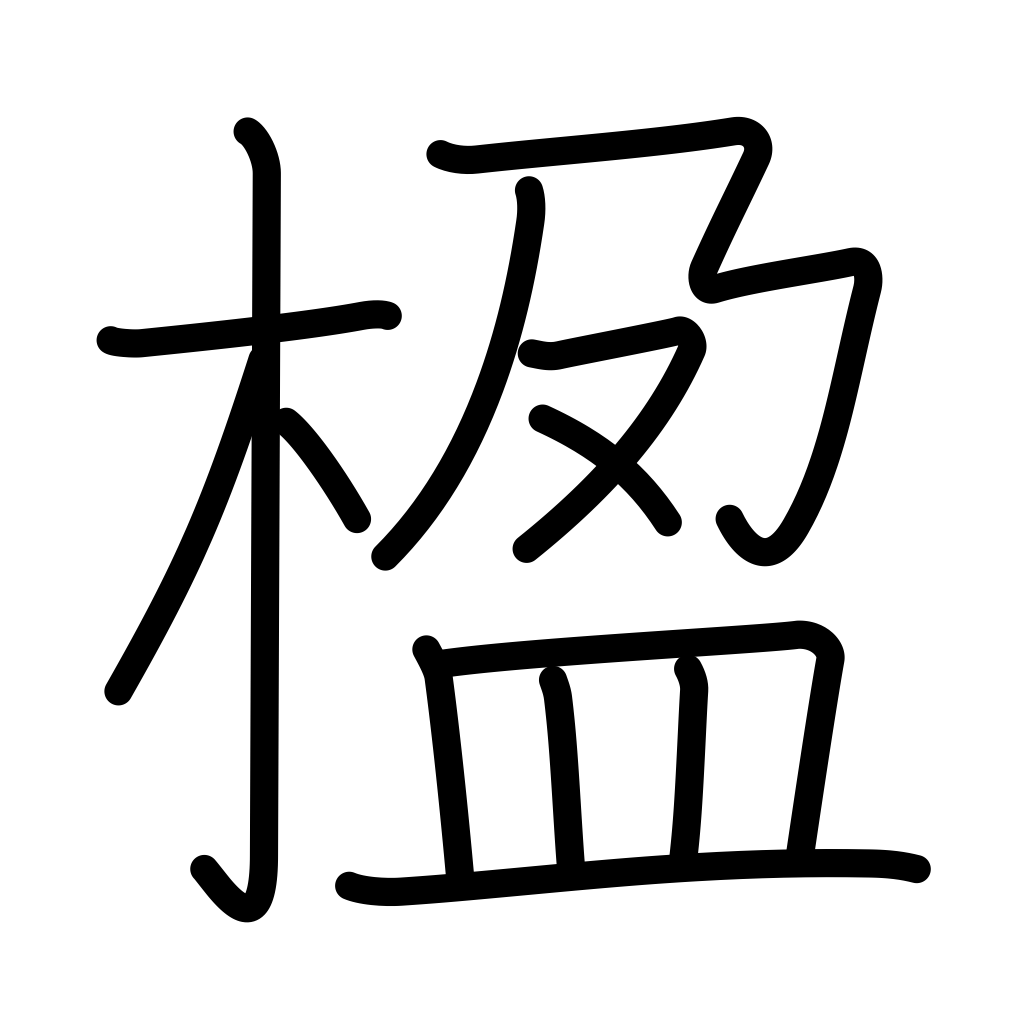
Meaning: pillar